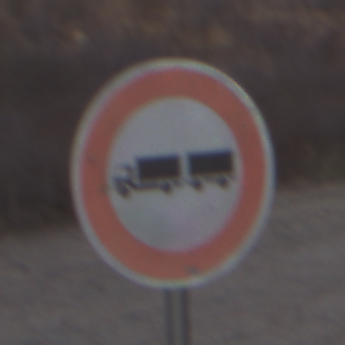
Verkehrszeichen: VerbotLastkraftwagenMitAnhaenger
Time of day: SunriseSunset
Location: Outdoor (Suburban)
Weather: PartlyCloudy
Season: NotSpecified
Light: Natural